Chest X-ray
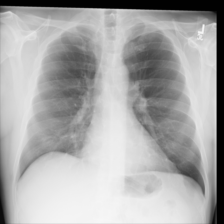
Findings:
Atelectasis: negative
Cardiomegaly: negative
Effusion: negative
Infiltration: negative
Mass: negative
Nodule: negative
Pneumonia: negative
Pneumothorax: negative
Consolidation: negative
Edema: negative
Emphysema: negative
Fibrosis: negative
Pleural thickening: negative
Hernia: negative